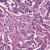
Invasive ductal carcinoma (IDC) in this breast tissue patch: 1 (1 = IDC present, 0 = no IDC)